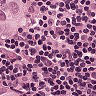
Metastatic tissue present: yes